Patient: sex F, age 59
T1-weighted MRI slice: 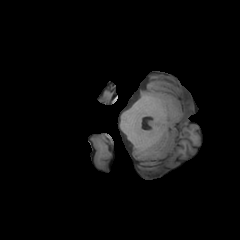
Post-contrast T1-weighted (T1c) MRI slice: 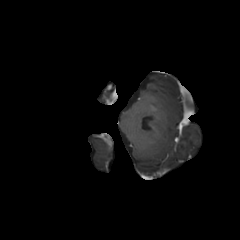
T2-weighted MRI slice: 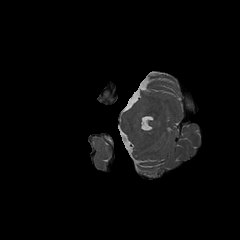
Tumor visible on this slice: no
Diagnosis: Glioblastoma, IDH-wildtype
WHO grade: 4